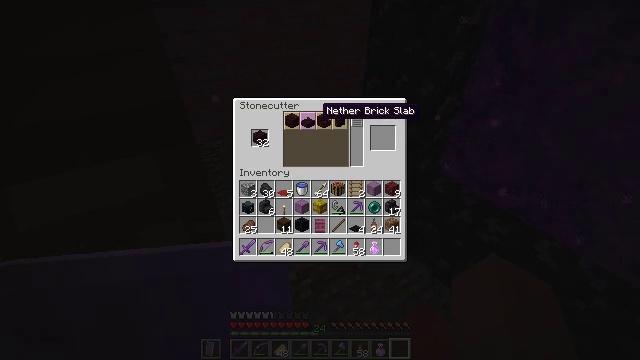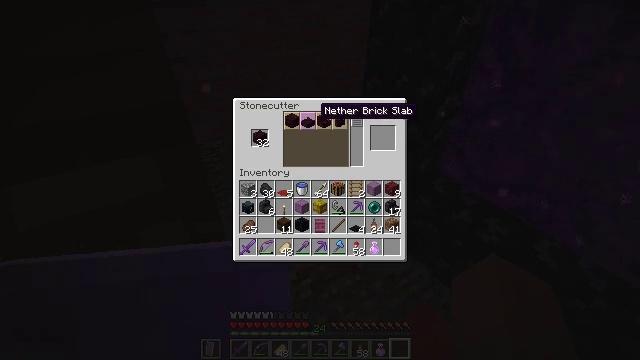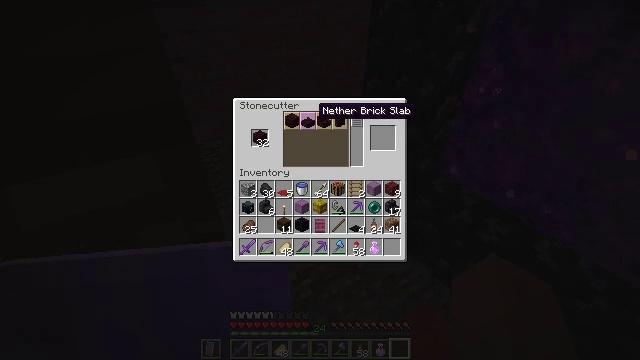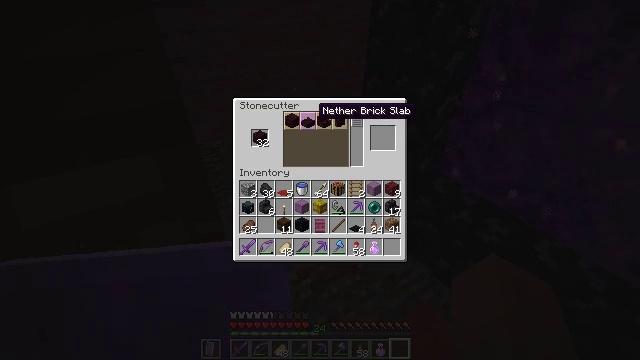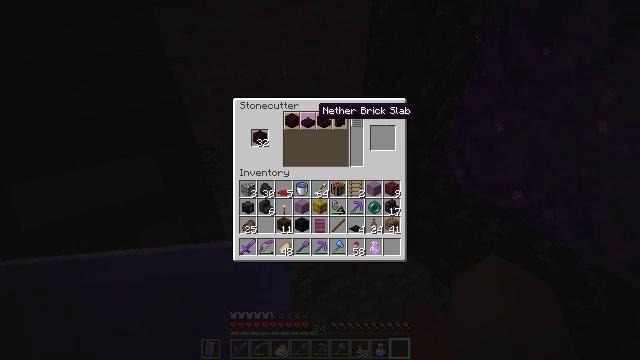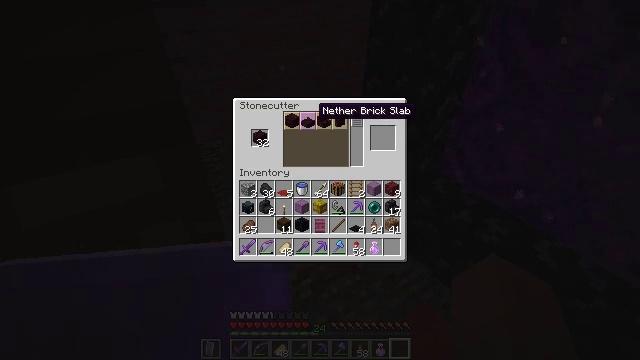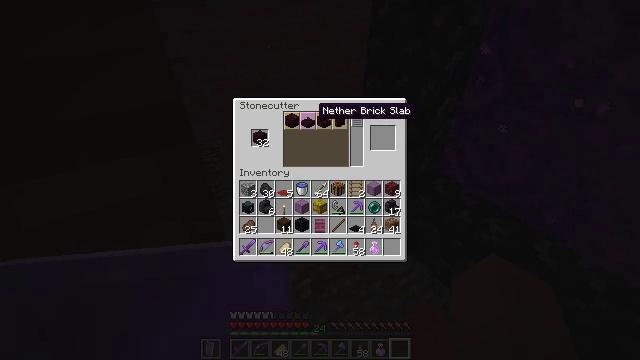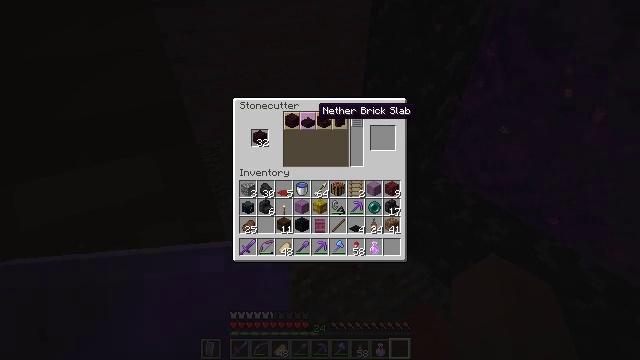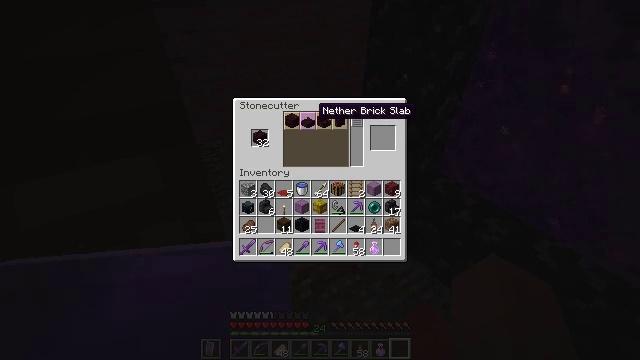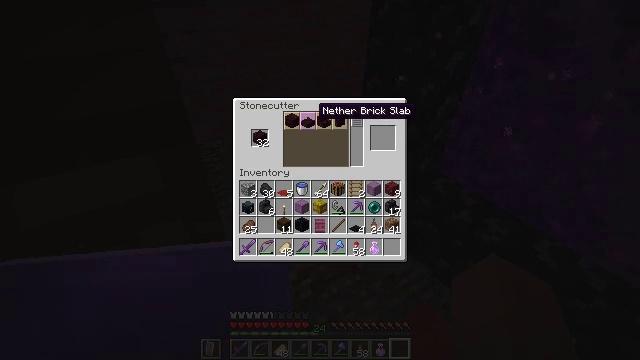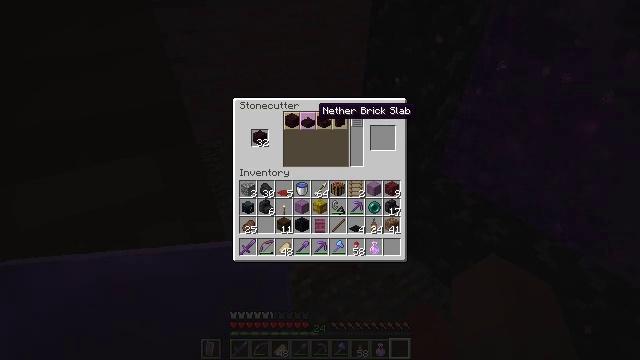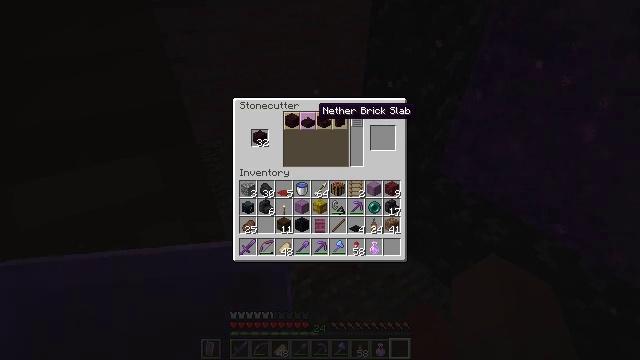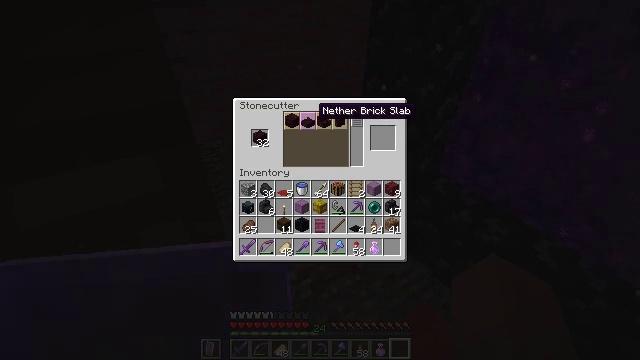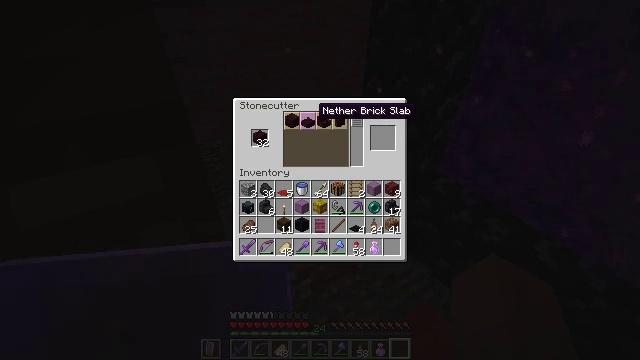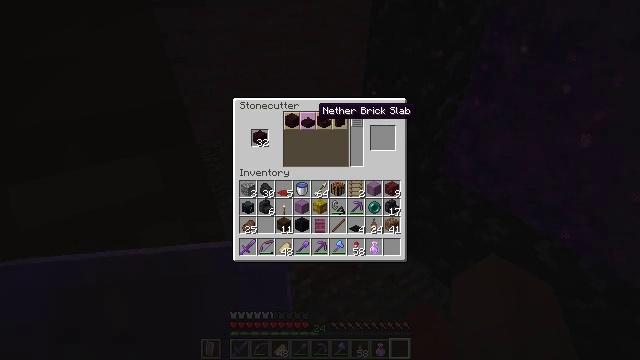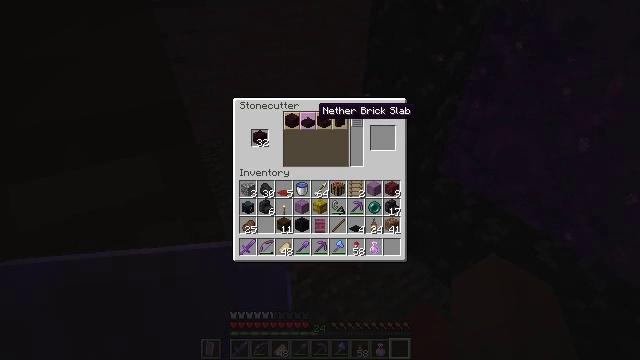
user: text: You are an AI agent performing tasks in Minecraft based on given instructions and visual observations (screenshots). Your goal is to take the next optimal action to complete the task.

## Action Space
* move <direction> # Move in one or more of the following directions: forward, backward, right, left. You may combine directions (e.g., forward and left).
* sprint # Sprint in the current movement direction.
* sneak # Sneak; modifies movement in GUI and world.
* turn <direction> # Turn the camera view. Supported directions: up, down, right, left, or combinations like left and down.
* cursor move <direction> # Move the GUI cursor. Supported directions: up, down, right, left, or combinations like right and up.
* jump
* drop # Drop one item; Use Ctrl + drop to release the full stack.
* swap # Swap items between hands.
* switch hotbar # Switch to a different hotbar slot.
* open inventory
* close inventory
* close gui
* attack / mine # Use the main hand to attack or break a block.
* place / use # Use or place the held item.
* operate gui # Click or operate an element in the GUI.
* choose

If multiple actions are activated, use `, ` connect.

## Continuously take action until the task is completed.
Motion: motion action
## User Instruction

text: Make a nether brick slab by crafting.
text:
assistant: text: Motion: no_op
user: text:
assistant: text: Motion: no_op
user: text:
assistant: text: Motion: no_op
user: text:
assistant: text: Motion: no_op
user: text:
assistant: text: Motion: no_op
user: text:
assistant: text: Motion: no_op
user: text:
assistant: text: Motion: no_op
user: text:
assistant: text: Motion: no_op
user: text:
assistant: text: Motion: no_op
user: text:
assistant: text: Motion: no_op
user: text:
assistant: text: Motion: no_op
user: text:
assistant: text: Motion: no_op
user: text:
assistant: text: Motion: no_op
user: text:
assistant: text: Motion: no_op
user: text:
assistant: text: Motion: no_op
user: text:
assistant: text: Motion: no_op
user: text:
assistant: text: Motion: no_op
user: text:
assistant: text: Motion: no_op
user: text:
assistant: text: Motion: no_op
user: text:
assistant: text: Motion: no_op
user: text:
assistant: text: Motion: no_op
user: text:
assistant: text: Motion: no_op
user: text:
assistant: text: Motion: no_op
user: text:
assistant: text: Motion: no_op
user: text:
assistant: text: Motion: no_op
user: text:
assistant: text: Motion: no_op
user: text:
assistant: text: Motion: no_op
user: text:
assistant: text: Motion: no_op
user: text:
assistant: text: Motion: no_op
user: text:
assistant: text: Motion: no_op